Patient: sex M, age 80
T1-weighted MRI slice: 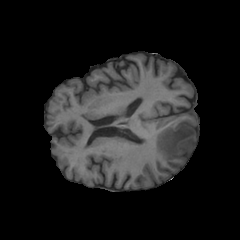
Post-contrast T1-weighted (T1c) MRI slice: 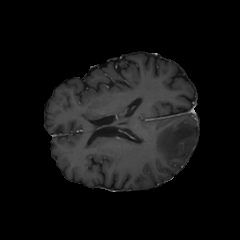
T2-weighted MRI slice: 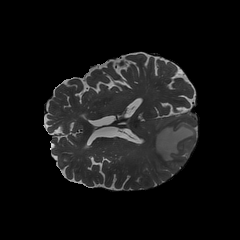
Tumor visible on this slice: yes
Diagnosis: Glioblastoma, IDH-wildtype
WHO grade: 4